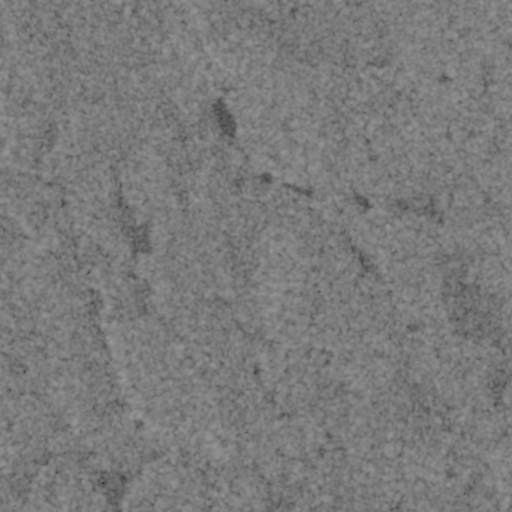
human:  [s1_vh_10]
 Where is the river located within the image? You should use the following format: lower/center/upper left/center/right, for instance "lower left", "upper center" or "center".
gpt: The river is located in the upper left of the image.
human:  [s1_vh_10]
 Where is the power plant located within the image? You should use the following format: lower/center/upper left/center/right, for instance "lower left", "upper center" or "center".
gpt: There is no power plant in the image.

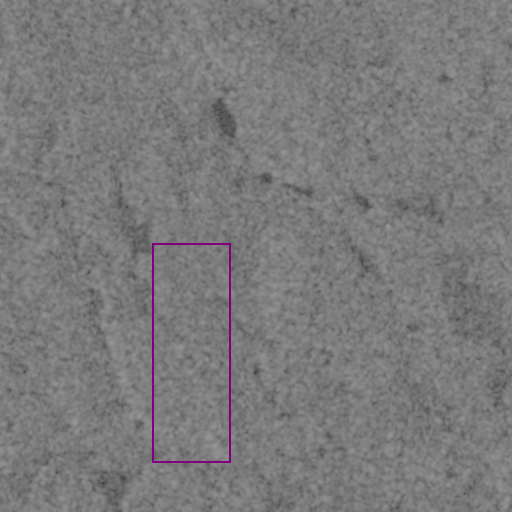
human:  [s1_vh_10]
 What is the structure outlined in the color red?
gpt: There is no red outline.
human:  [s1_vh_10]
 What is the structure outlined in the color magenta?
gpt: There is no structure outlined in magenta.